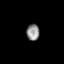
Tissue: prostate
Cell type: Fibroblasts
Senescence score: 0.8333
Nuclear area (px): 202
Mean DAPI intensity: 145.99